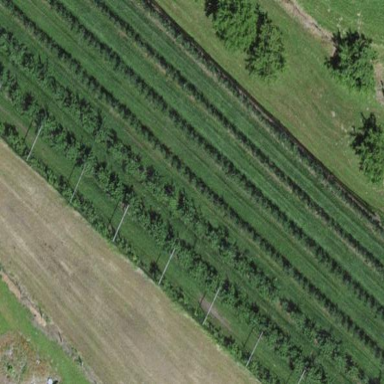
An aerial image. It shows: Orchard.